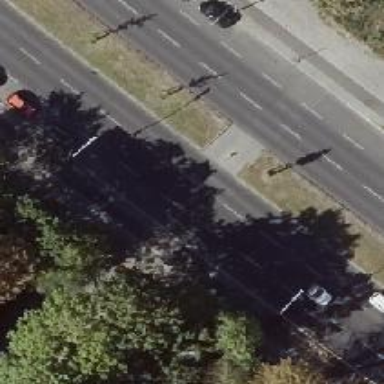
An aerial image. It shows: Traffic island located on footway.